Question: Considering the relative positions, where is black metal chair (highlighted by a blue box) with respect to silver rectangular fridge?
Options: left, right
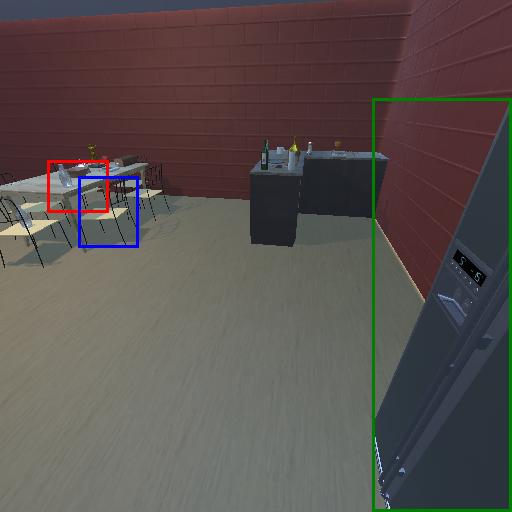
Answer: left